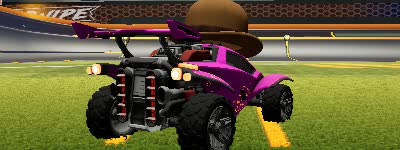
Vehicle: octane